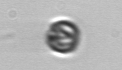
Label: Dinophyceae